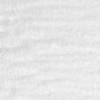
Label: no_change